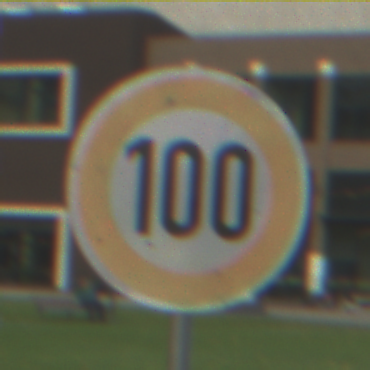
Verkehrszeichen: Geschwindigkeit100
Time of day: MorningAfternoon
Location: Outdoor (Urban)
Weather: PartlyCloudy
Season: NotSpecified
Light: Natural